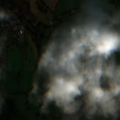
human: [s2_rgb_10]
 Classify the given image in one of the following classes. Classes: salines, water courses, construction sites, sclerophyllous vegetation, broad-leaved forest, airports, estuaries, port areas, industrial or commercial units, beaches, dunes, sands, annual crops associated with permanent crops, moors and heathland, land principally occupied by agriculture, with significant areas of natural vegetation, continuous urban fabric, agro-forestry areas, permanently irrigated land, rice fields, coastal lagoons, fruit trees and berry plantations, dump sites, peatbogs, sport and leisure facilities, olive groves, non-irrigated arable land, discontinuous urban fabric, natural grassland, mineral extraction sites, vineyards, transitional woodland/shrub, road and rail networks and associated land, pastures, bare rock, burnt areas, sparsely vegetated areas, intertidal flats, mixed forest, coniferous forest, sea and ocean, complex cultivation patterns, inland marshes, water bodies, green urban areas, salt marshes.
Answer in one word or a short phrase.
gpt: discontinuous urban fabric, non-irrigated arable land, pastures, coniferous forest